Question: I try to run HBase in windows. And got this error

I search and find some answer
a)download winutils and paste it to the bin directory but error still be there.
b)set HADOOP_HOME , but I don't know how I must set HADOOP_HOME or HBASE_HOME.
How I can fix this error?
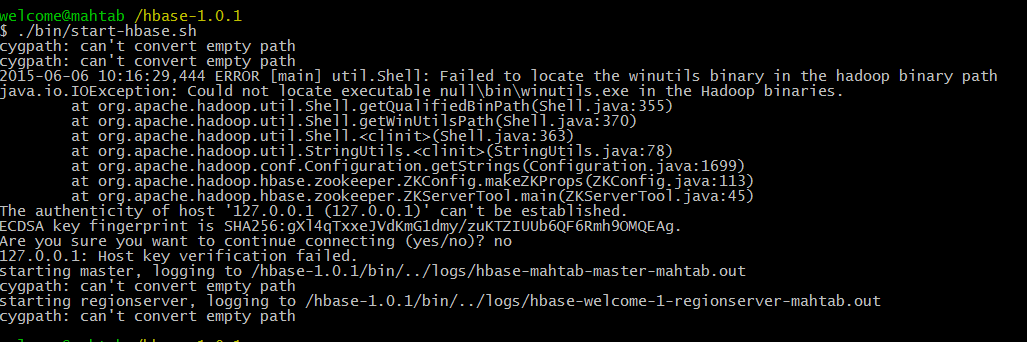
Answer: i solve the problem by set an environment variable as HADOOP_HOME and add path of hadoop root as it's path.
and use hbase-094.27 instead hbase-2.6 and it run without any error.